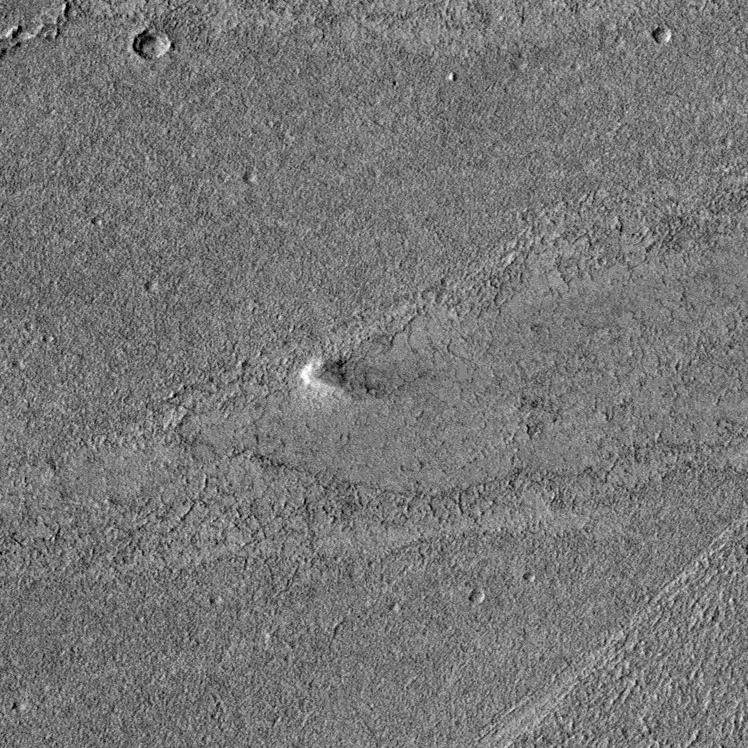
Label: dustdevil